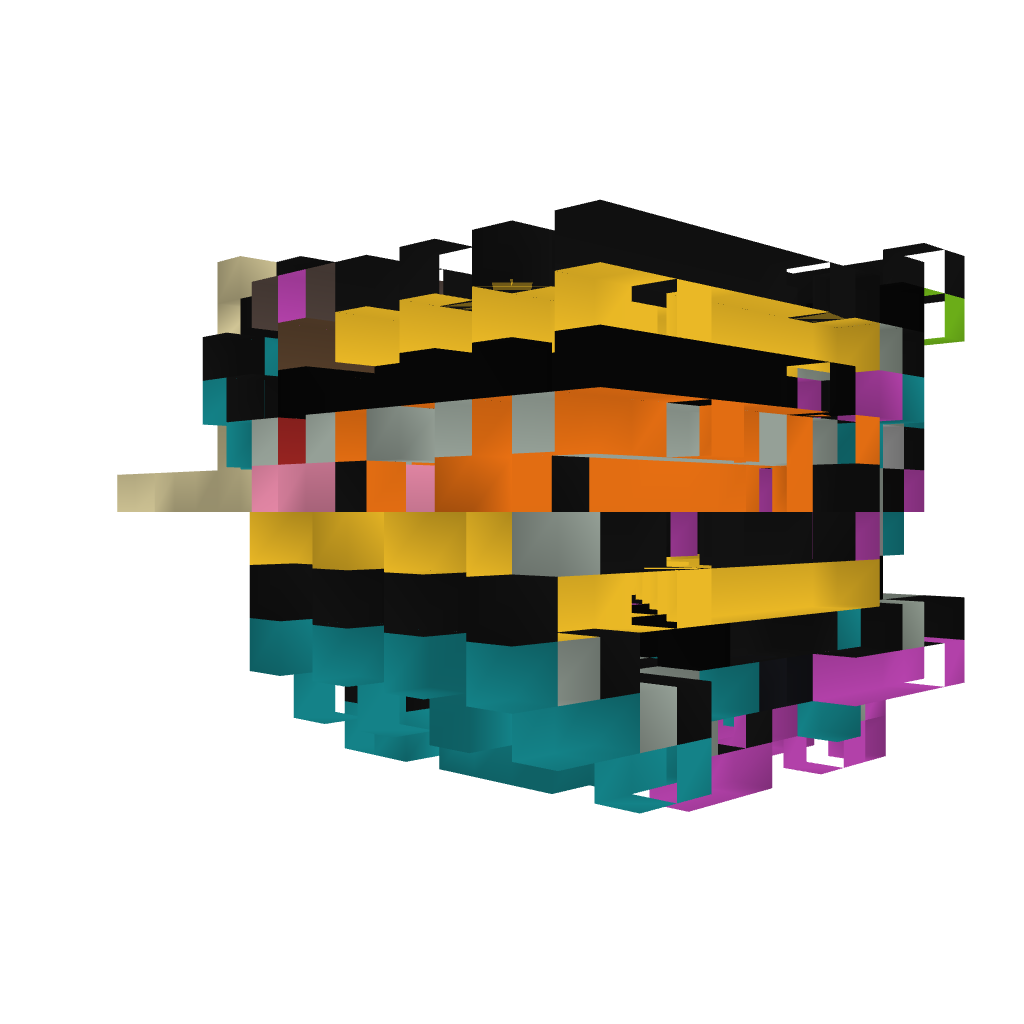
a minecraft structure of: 9 Digit Combination Lock